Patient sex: F
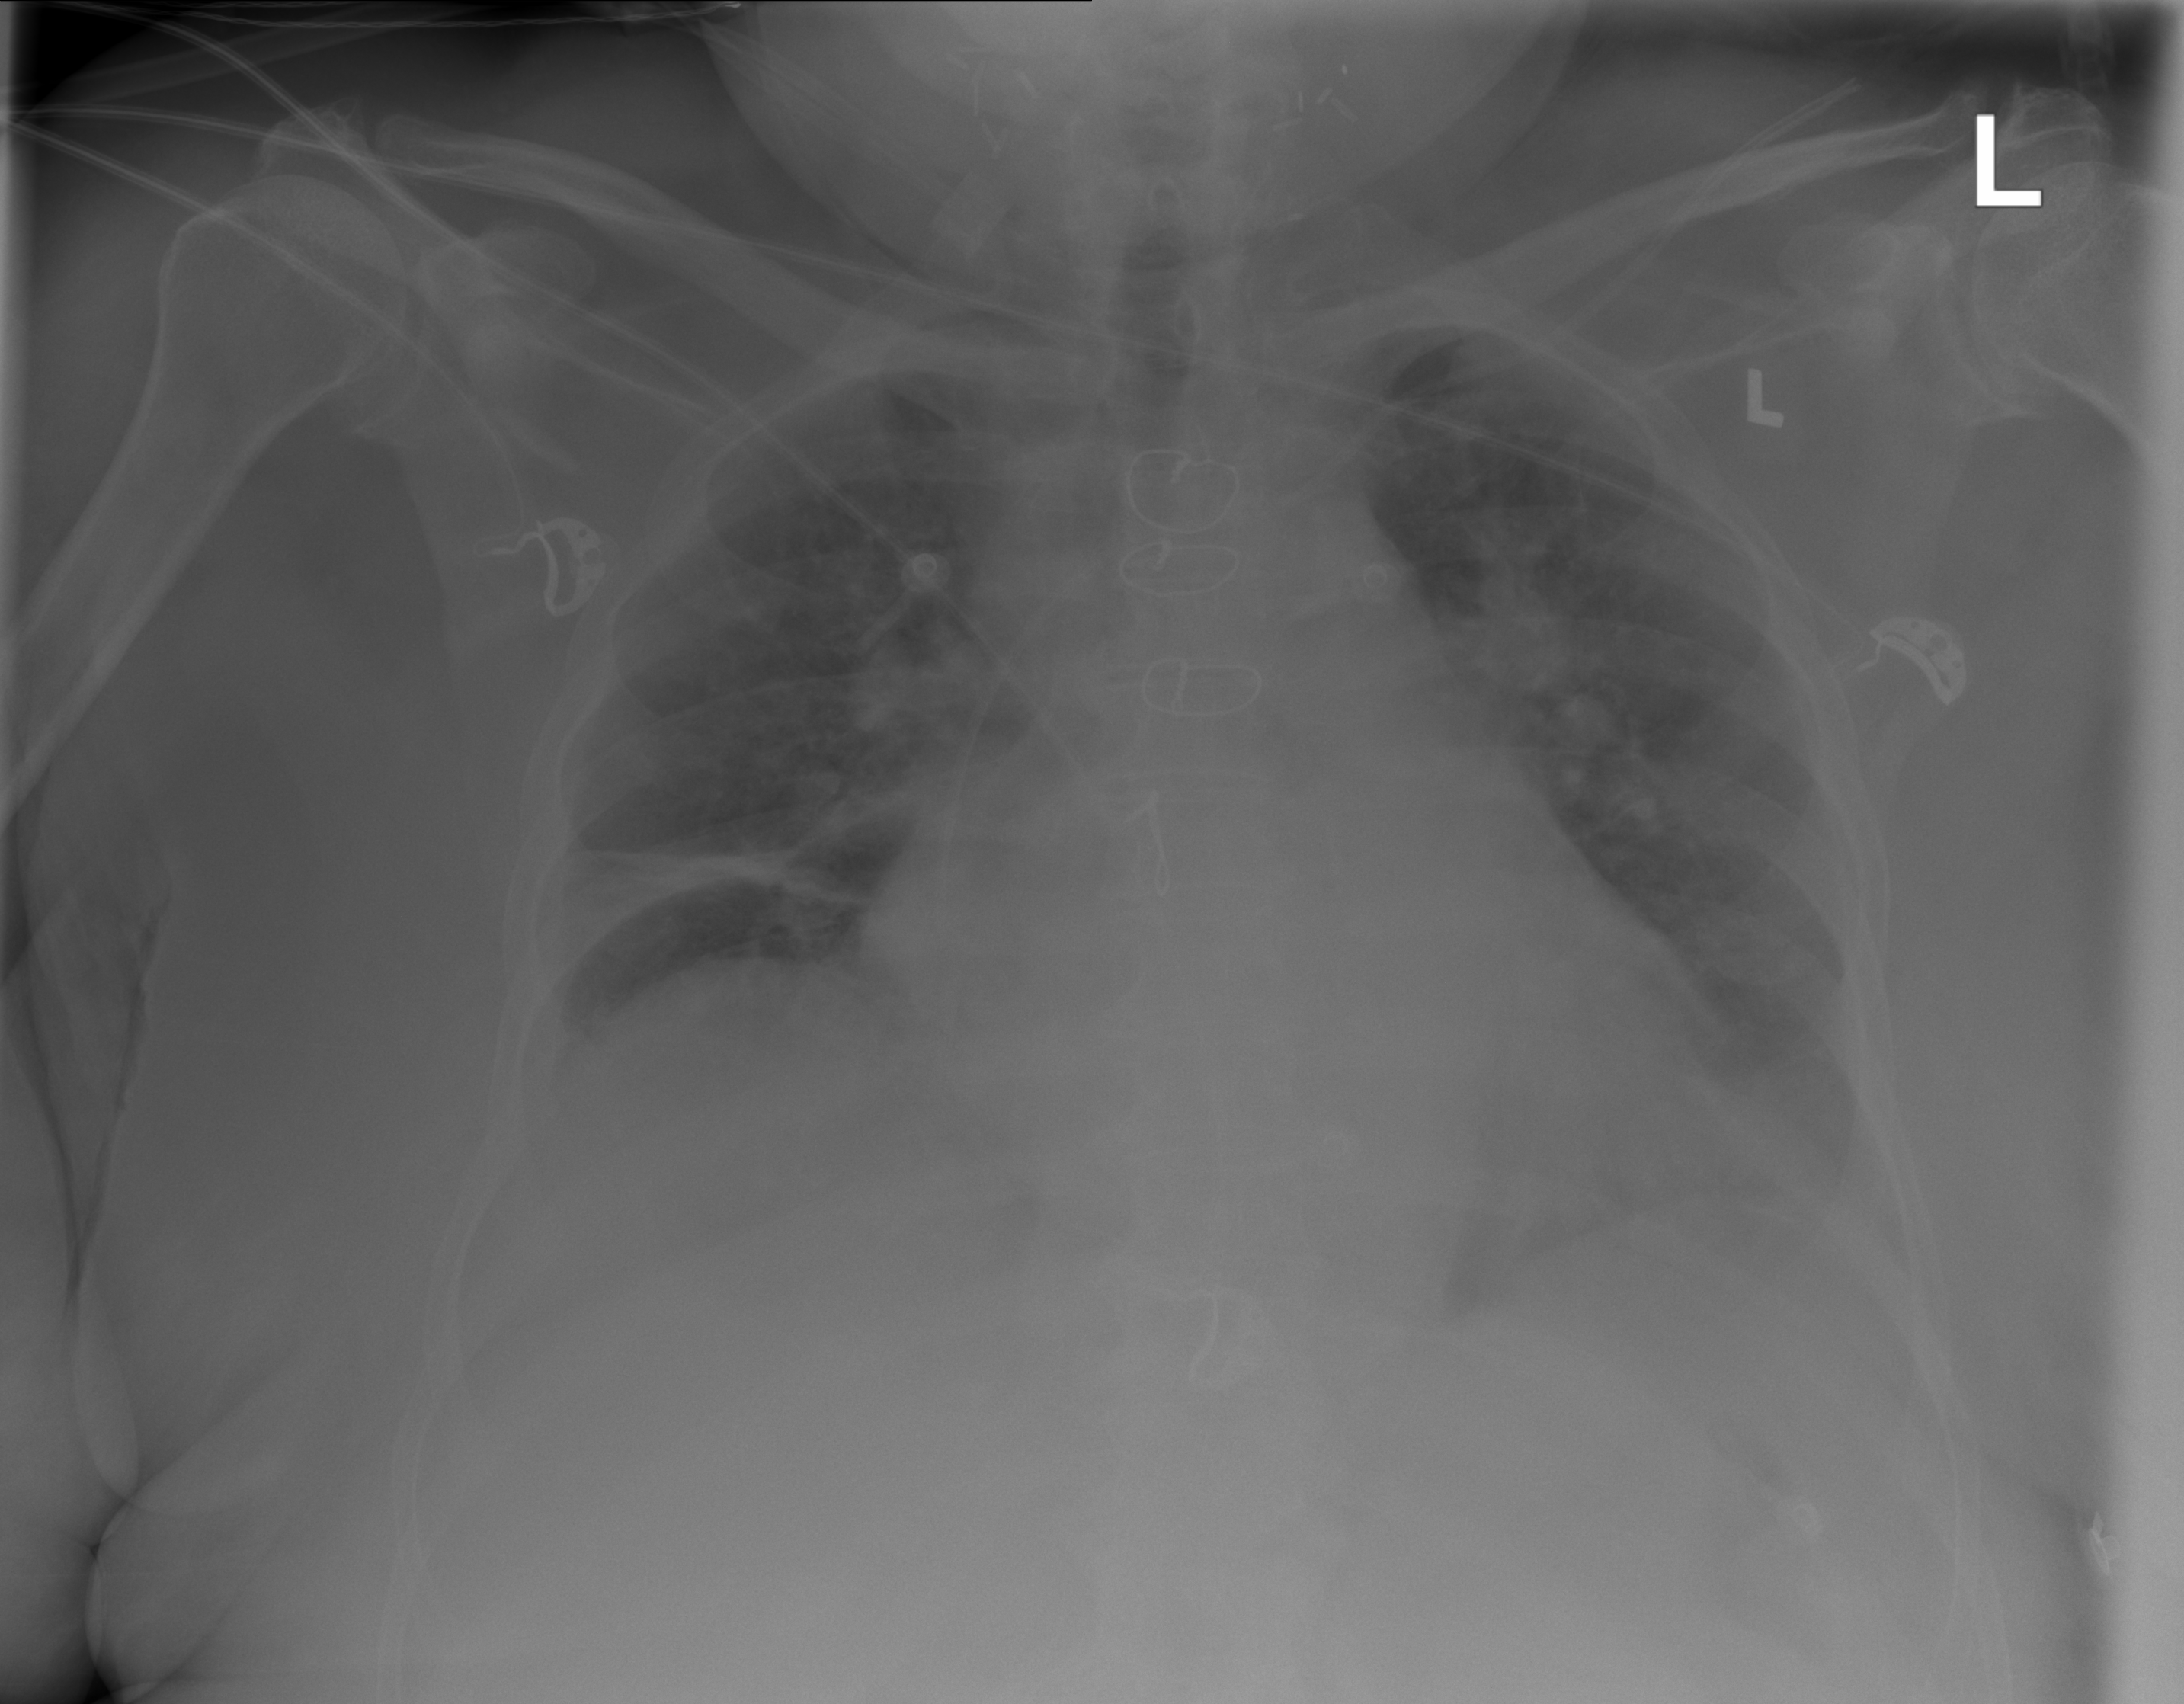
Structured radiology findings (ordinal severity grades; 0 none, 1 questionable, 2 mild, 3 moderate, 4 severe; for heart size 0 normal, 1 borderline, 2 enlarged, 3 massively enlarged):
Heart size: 2
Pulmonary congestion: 0
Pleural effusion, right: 0
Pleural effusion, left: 2
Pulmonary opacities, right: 0
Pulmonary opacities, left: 0
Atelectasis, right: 3
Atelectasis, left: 0